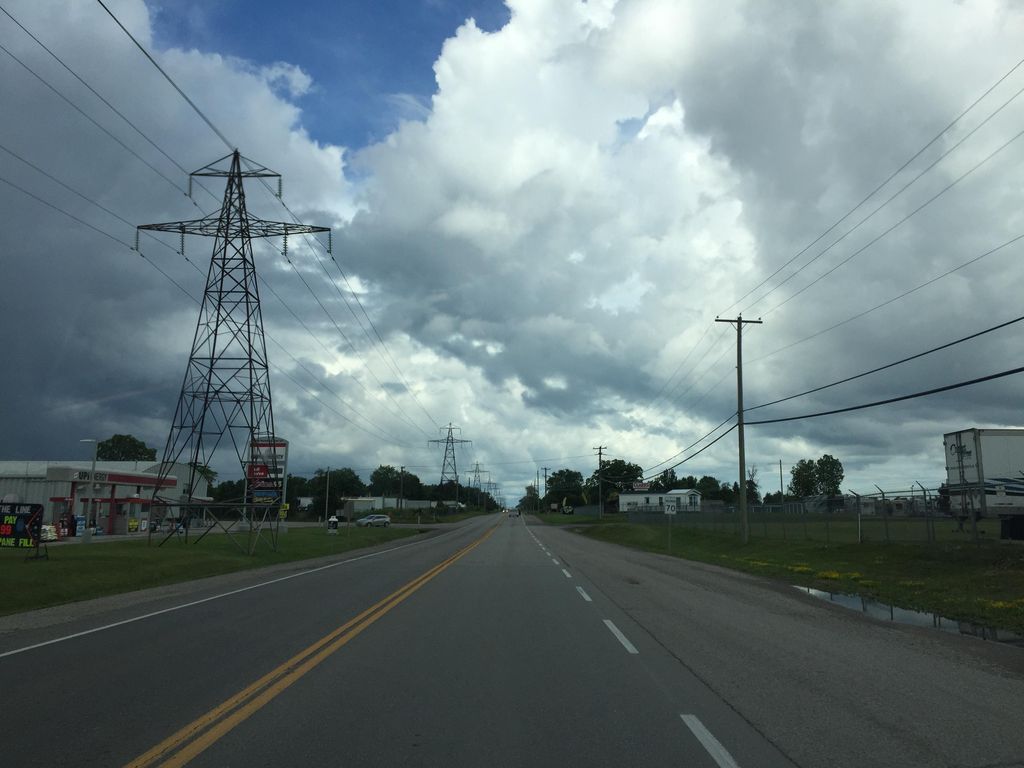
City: kitchener-waterloo